Interaction volume radius: 10 \u00c5
Interaction volume height: 15 \u00c5
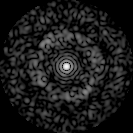
Disorder parameter: 0.8499